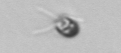
Label: Pyramimonas